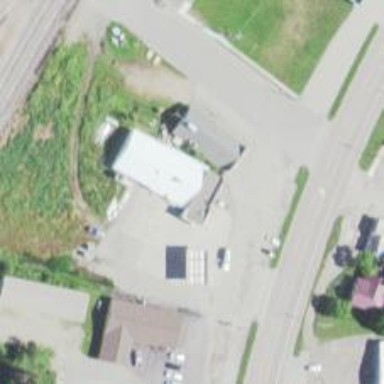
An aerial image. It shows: Convenience shop.